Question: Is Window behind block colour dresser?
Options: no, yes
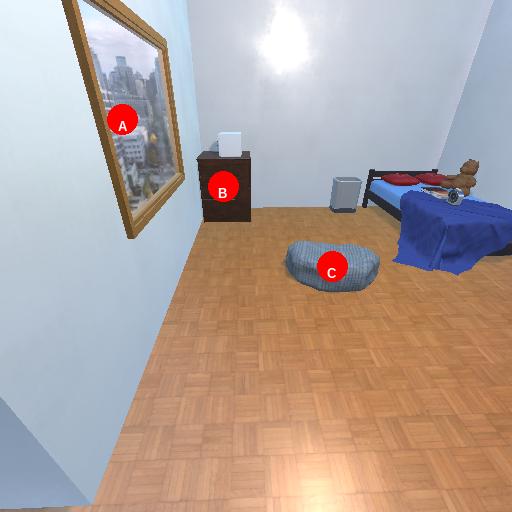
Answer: no